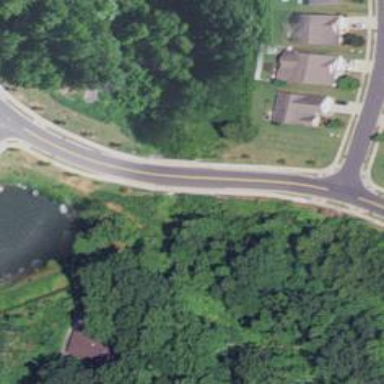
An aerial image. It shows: Residential road with bridge.